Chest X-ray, PA view. Patient: 82 years old, sex M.
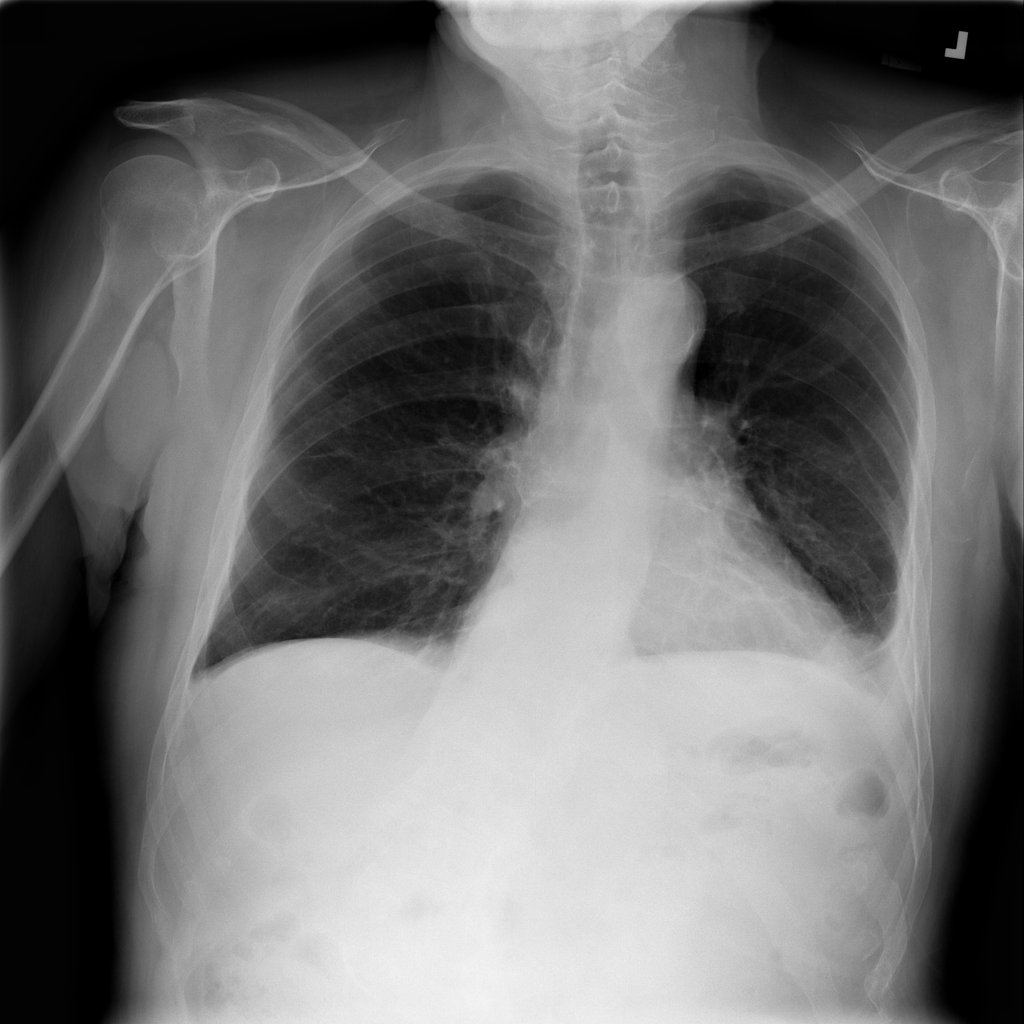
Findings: Atelectasis